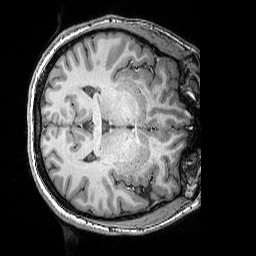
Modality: T1w
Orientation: axial
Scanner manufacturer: siemens
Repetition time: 2.25 s
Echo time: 0.00418 s